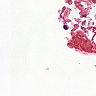
Metastatic tissue present: no